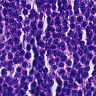
Metastatic tissue present: no